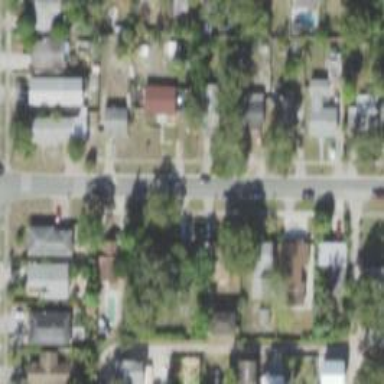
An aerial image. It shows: Neighborhood.